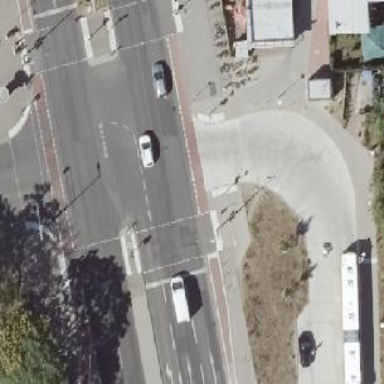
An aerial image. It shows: Crossing with traffic signals and central island.